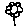
Label: flower